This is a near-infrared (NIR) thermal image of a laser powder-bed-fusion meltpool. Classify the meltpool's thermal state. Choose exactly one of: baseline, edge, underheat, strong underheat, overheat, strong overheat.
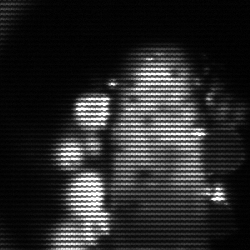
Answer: strong underheat